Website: lowes
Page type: customer-info-address
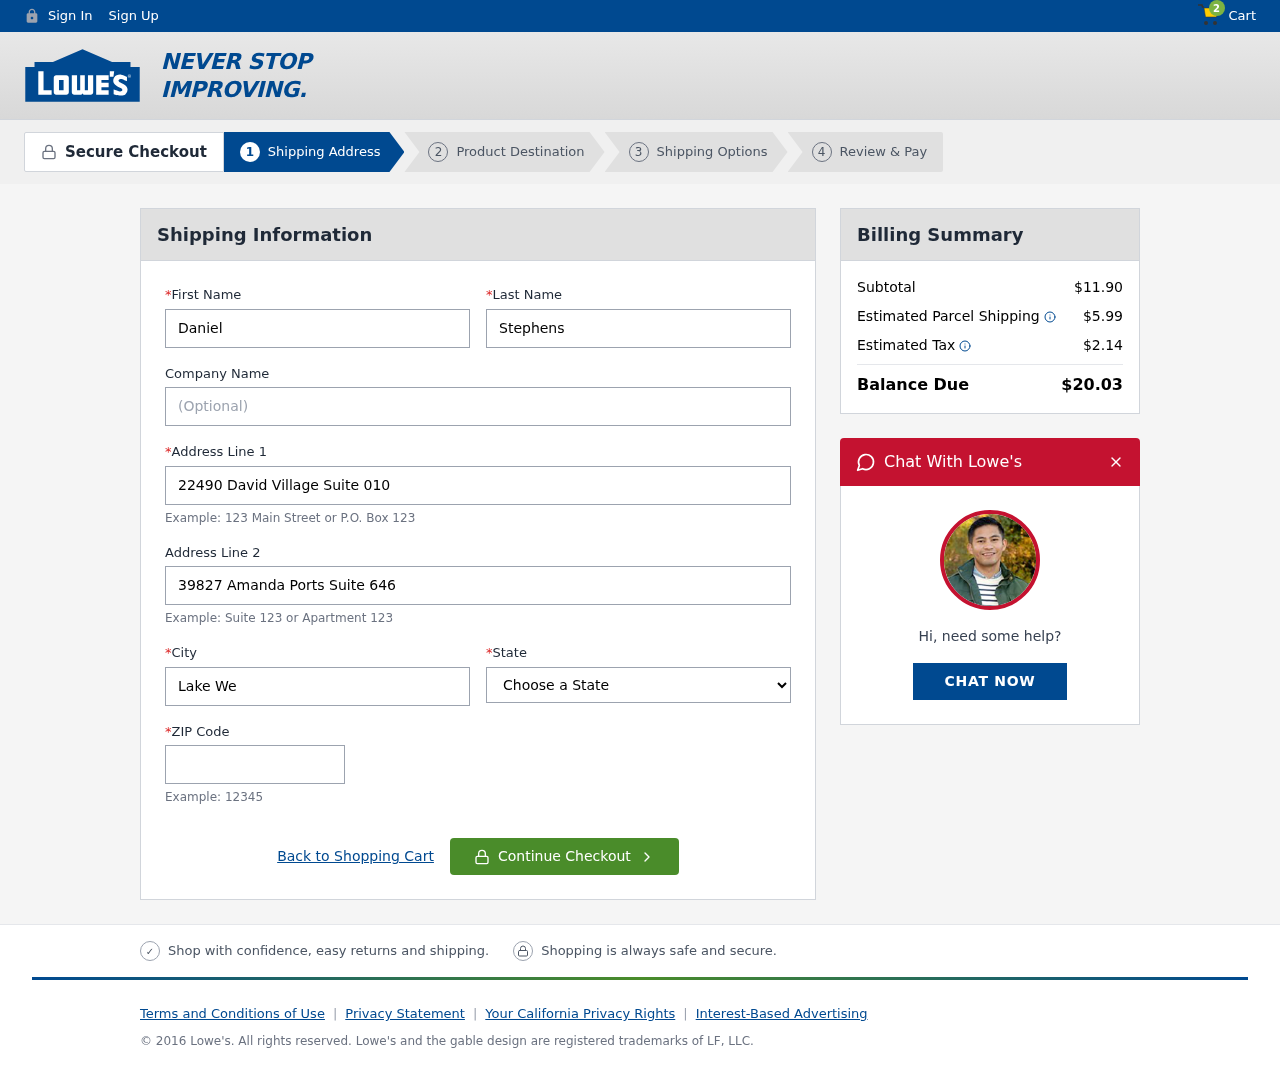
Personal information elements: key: PII_CITY
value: Lake Wendytown
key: PII_FIRSTNAME
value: Daniel
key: PII_LASTNAME
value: Stephens
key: PII_POSTCODE
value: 75602
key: PII_STATE
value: Kentucky
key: PII_STREET
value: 22490 David Village Suite 010
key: PII_STREET2
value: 39827 Amanda Ports Suite 646
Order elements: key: ORDER_NUM_ITEMS
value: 2
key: ORDER_SUBTOTAL
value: $11.90
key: ORDER_SHIPPING_COST
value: $5.99
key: ORDER_TAX
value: $2.14
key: ORDER_TOTAL
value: $20.03